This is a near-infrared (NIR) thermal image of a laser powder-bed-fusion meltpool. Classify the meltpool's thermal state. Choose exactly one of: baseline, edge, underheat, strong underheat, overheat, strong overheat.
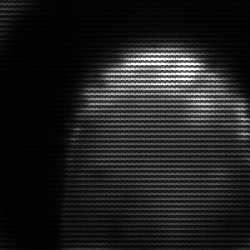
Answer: edge